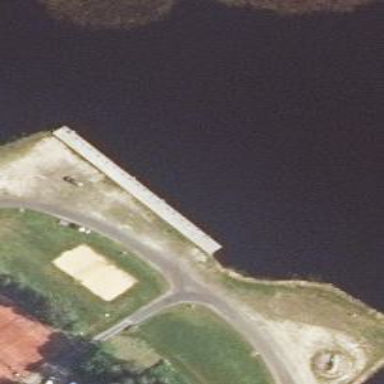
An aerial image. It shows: Man-made pier.